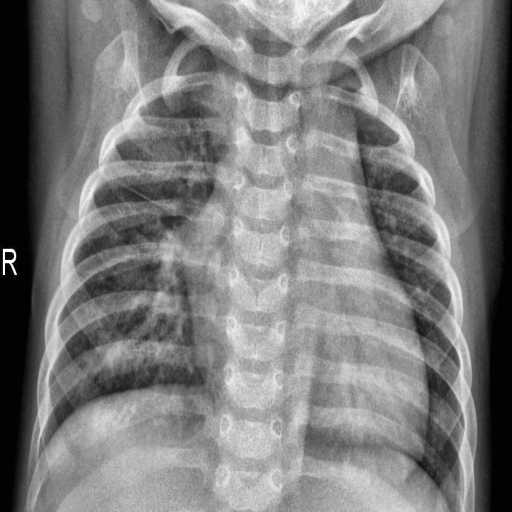
Finding: PNEUMONIA